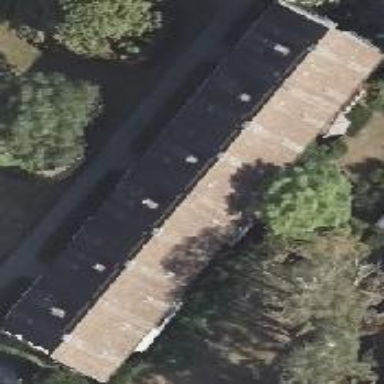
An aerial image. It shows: Gabled roof adorns the apartments building.